Chest X-ray:
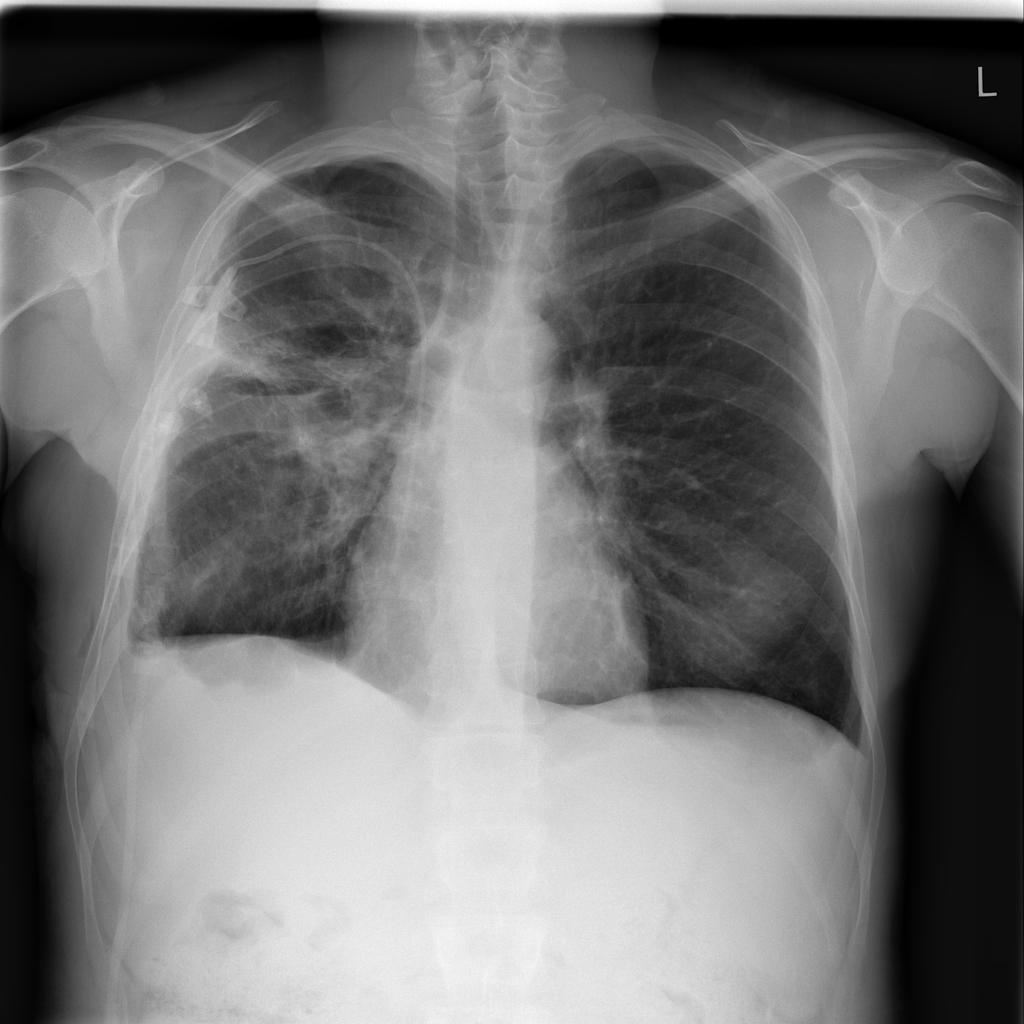
Findings: Consolidation, Effusion
No abnormal finding: no